Question: I want to display two numbers in a full-screen manner,
above each other,
as regardless of actual screen size as possible.
'''
//getting screen size and setting window to maximized
Rectangle screenEdge = Screen.PrimaryScreen.Bounds;
this.Width = screenEdge.Width;
this.Height = screenEdge.Height;
this.FormBorderStyle = FormBorderStyle.FixedToolWindow;
this.WindowState = FormWindowState.Maximized;
//using 90% of width and 40% (times two) of height
int lWidth = (int)(this.Width * 0.9);
int lHeight = (int)(this.Height * 0.4);
//horiz. spacing: remainder, divided up for left and right
int lLeft = ( this.Width - lWidth ) / 2;
//vert. spacing: remainder divided for top, bottom and between
int lTop = ( this.Height - (2 * lHeight)) / 3 ;
//the labels holding the numbers
lSoll = new Label();
lIst = new Label();
//setting label lSoll to calc'd dimensions, adding & aligning text
lSoll.Left = lLeft;
lSoll.Width = lWidth;
lSoll.Top = lTop;
lSoll.Height = lHeight;
Font sollFont = new Font(FontFamily.GenericSansSerif, lSoll.Height);
Font sFSized = new Font(sollFont.FontFamily, lSoll.Height);
lSoll.Font = sFSized;
lSoll.TextAlign = ContentAlignment.MiddleCenter;
lSoll.ForeColor = Color.Blue;
lSoll.BackColor = Color.White;
updateSollText(42);
//same as above, just a bit lower
lIst.Left = lLeft;
lIst.Width = lWidth;
lIst.Top = lTop * 2 + lSoll.Height;
lIst.Height = lHeight;
Font istFont = new Font(FontFamily.GenericSansSerif, lIst.Height);
Font iFSized = new Font(istFont.FontFamily, lIst.Height);
lIst.Font = iFSized;
lIst.TextAlign = ContentAlignment.TopCenter;
lIst.ForeColor = Color.Red;
lIst.BackColor = Color.White;
updateIstText(39);
'''
Issue with this code (besides clumsyness):
The text on the labels is displayed partly below the labels' lower bounds, i.e. invisible,
see screenshot at the bottom.
I double checked my calculations and found that other than a rounding error of 1 pt (tops) it all should work.
I also tried making the fontsize less than label height, which helped a little but was certainly not a fix.
I actually though the textalign should cover this, because that is what it is for.
Also chaning the height-comp(low middle top) of textalign did not change anything, whereas left / center / right do make the difference expected

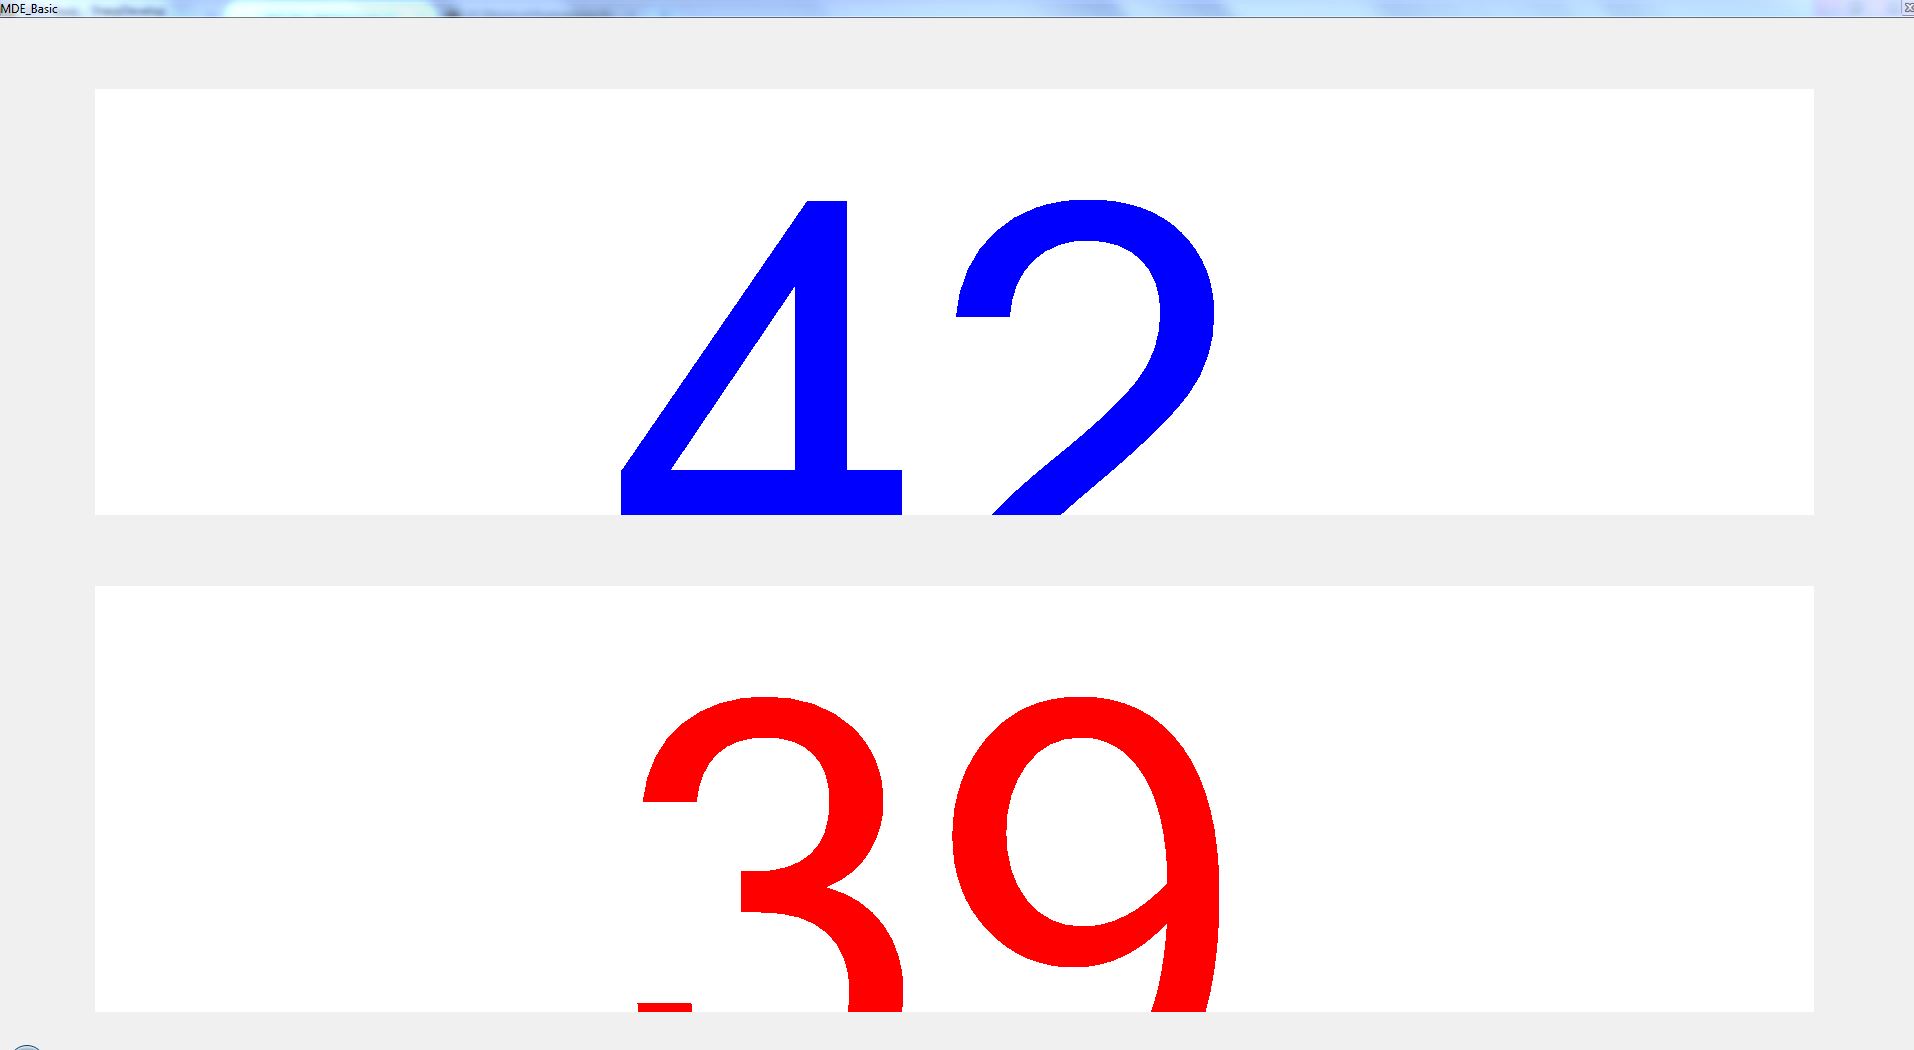
Answer: The default unit of measurement for a font is points, not pixels. For example, with a default DPI setting of 96, a 9 point font takes up 9 * 96 / 72 = 12 pixels. So the font you ask for is too big and doesn't fit.
The workaround is simple, you can specify the unit of measurement you prefer with a Font constructor overload that takes a GraphicsUnit argument. Fix:
'''
Font sollFont = new Font(FontFamily.GenericSansSerif, lSoll.Height, GraphicsUnit.Pixel);
Font sFSized = new Font(sollFont.FontFamily, lSoll.Height, GraphicsUnit.Pixel);
'''